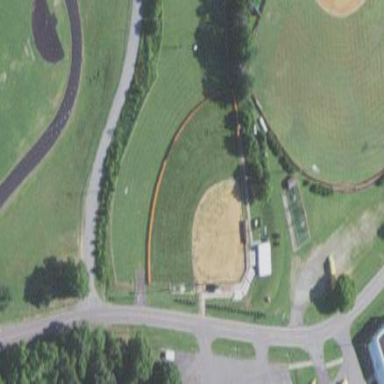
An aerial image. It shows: Softball pitch for leisure sports.